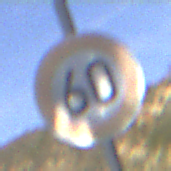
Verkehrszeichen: Geschwindigkeit60
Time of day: MorningAfternoon
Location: Outdoor (RoadRail)
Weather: PartlyCloudy
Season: NotSpecified
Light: Natural